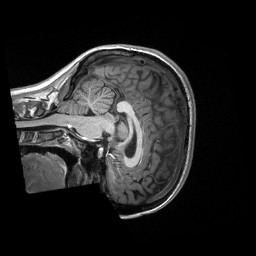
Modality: T1w
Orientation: sagittal
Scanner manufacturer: siemens
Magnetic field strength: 3 T
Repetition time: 2.3 s
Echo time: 0.00298 s